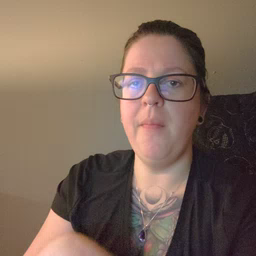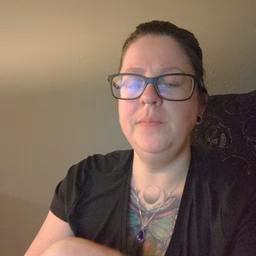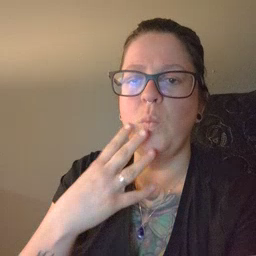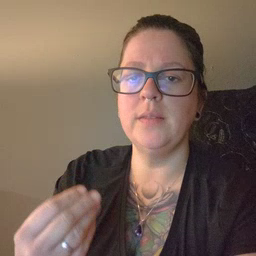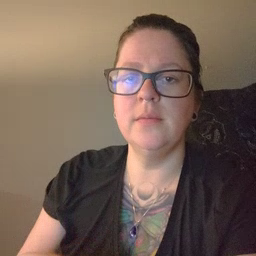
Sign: wet